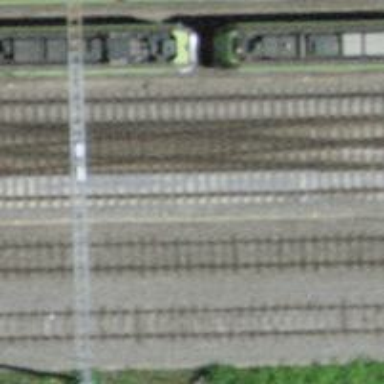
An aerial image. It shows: Railway crossing.